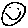
Label: smiley face